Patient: sex F, age 46
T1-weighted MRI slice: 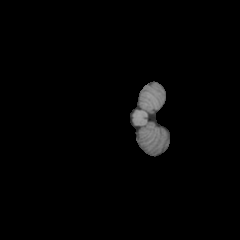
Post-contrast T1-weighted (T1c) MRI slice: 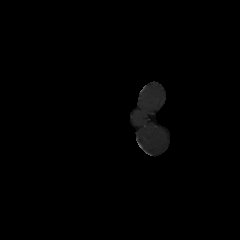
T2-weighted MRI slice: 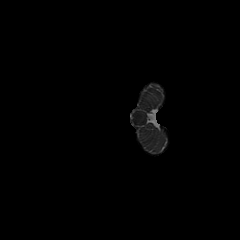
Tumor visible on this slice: no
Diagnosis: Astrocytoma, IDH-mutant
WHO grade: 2